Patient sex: M
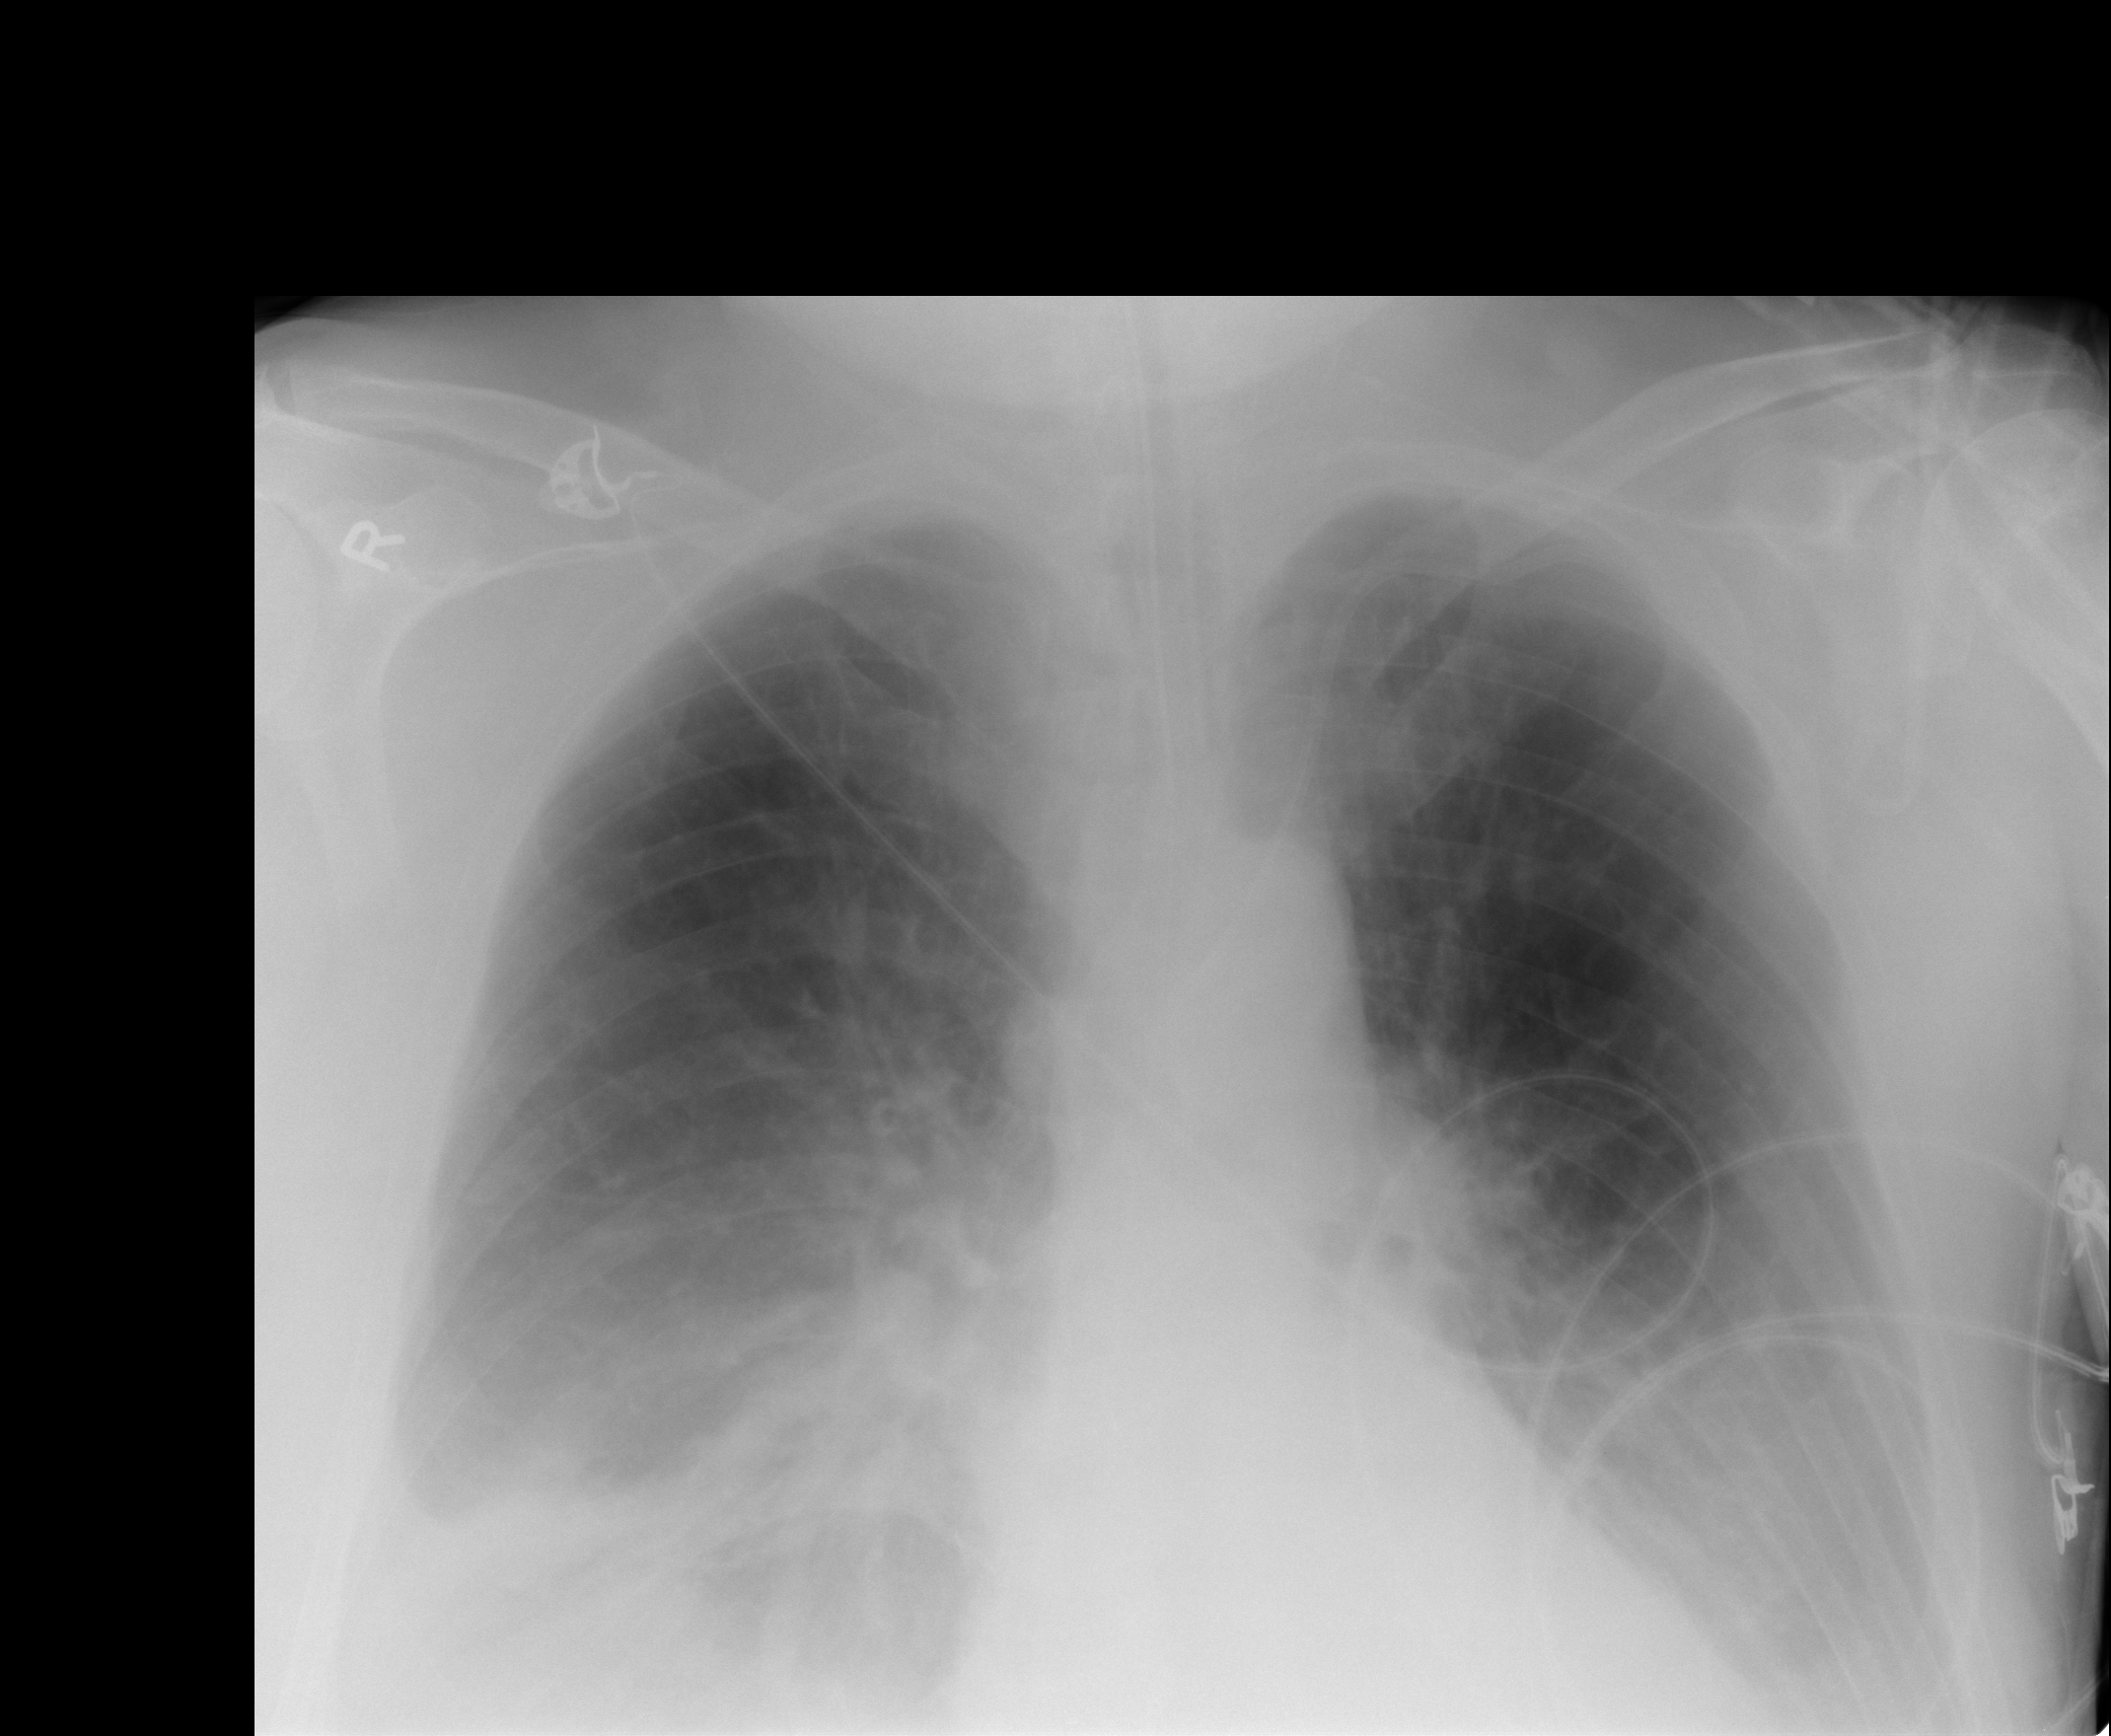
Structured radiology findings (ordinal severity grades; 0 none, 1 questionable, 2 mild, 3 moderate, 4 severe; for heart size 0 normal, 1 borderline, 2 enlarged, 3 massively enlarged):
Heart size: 0
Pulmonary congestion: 0
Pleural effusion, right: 2
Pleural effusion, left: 1
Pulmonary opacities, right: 3
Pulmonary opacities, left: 2
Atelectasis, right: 2
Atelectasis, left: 2